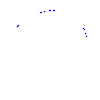
Particle: kaon